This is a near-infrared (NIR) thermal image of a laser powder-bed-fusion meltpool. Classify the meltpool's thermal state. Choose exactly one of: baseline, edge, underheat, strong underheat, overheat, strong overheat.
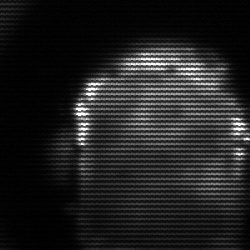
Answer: baseline